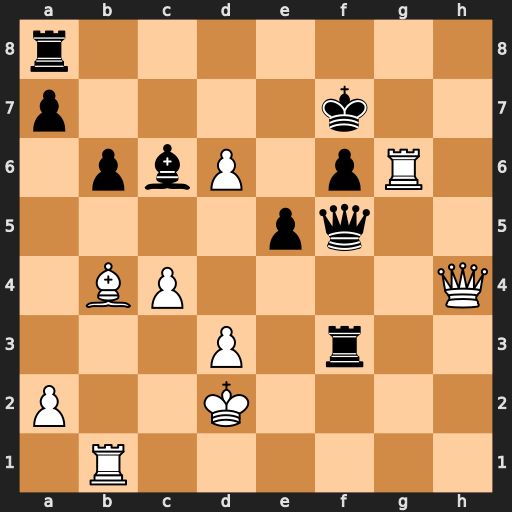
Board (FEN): r7/p4k2/1pbP1pR1/4pq2/1BP4Q/3P1r2/P2K4/1R6
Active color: w
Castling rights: -
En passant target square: -
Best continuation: Qh7+ Ke6 Qe7#